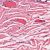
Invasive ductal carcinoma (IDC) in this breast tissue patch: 0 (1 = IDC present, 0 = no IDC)